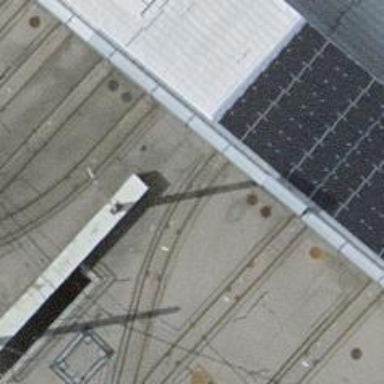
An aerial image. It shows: Tram railway with electrified contact lines passing through service yard with single track.